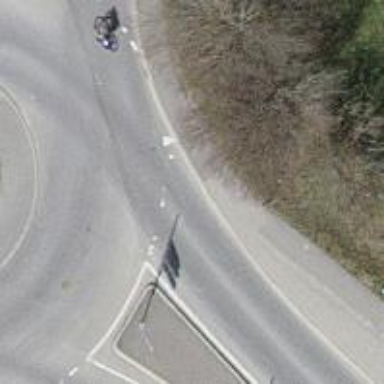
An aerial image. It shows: Secondary road with asphalt surface.